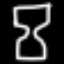
Label: hourglass